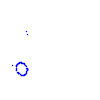
Particle: kaon